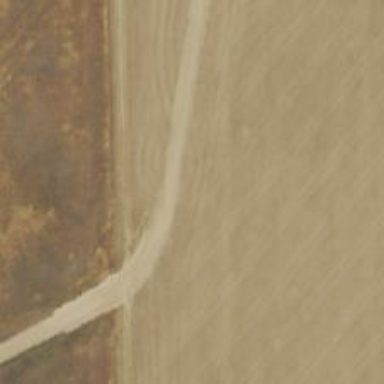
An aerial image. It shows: Road leading to wind farm area designated for service vehicles.